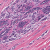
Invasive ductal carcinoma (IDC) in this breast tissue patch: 0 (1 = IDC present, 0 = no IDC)